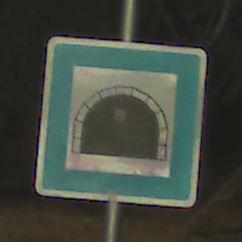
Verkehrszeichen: Tunnel
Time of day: SunriseSunset
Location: Outdoor (Nature)
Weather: Clear
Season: NotSpecified
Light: Natural